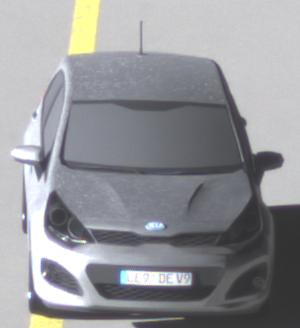
Make: KIA
Model: Rio 1.2
Detailed model: Rio (UB)
Model produced from: 2011/09
Model produced until: 2015/01
Doors: 3
Color: white
Road condition: dry road
Daytime: morning or afternoon
Contrast: high contrast